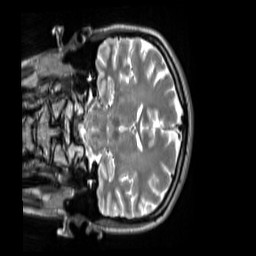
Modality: T2w
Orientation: coronal
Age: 30
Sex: female
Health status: ill
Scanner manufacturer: siemens
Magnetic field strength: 3 T
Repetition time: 2.8 s
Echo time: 0.326 s